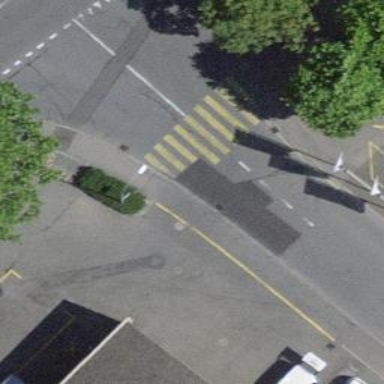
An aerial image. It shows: Uncontrolled zebra crossing on the road.